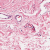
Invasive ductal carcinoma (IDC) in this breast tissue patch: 0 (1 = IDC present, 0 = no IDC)